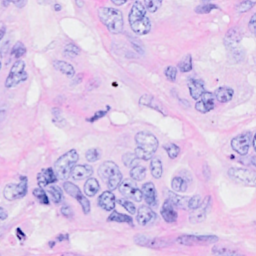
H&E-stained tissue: Breast